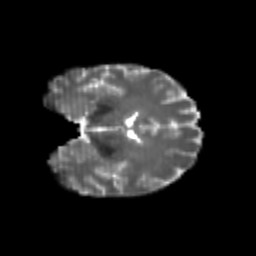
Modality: T2w
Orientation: coronal
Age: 23
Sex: female
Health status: healthy
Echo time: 0.074 s